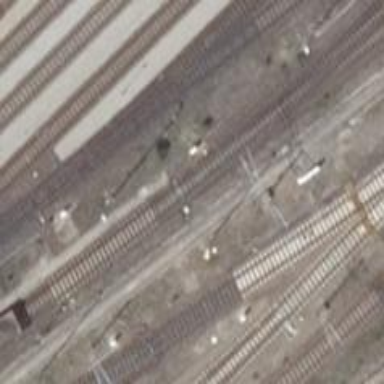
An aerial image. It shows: Railway switch.